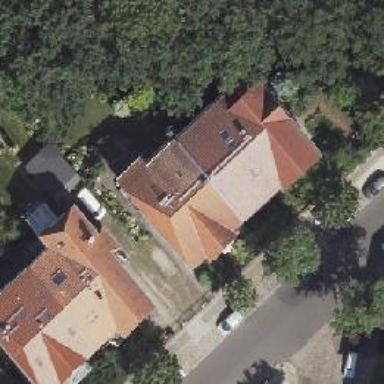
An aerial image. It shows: Hipped roof house.